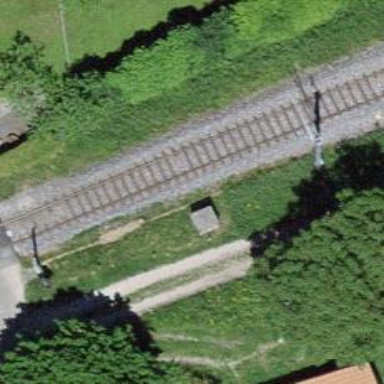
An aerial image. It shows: Single railway track with electrified contact line.